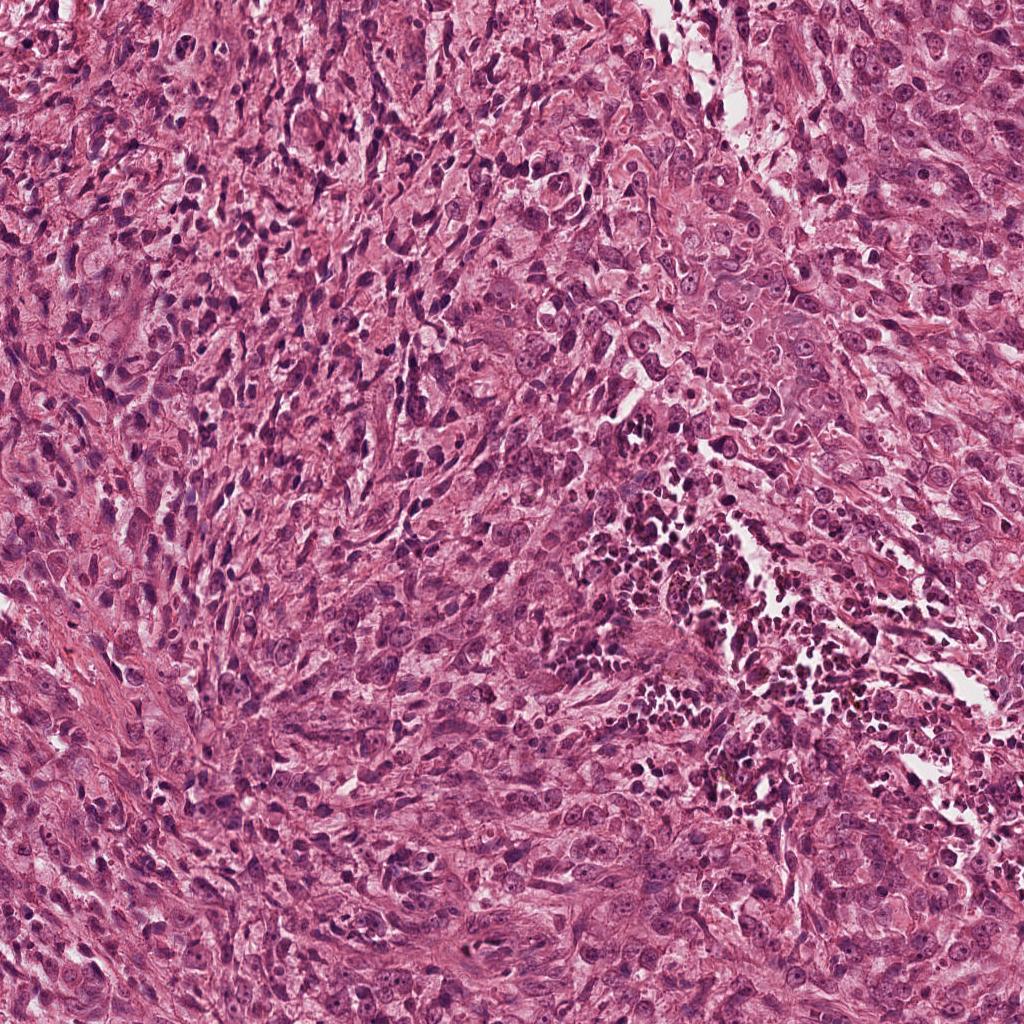
Label: Viable